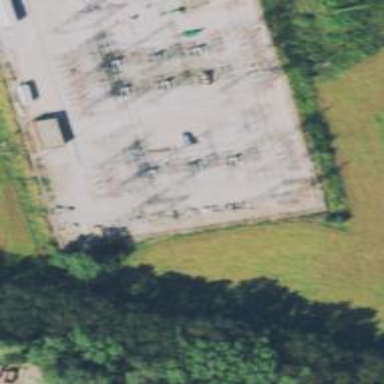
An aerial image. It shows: Switch for power supply.